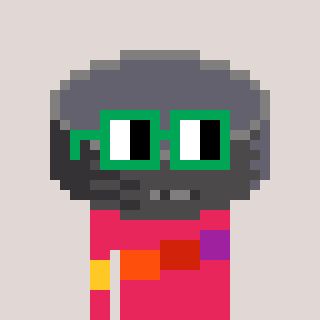
a pixel art character with square green glasses, a hockey puck-shaped head and a redpinkish-colored body on a warm background